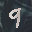
Label: 9